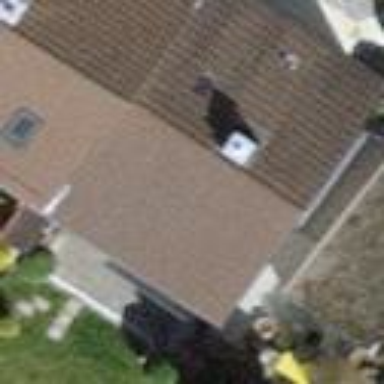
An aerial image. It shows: Building with tiled roof.